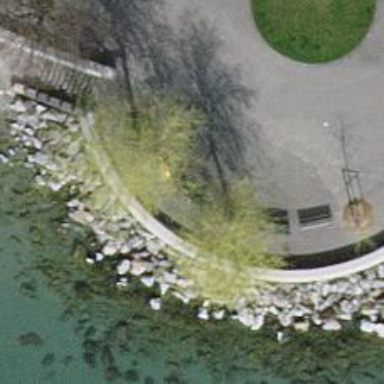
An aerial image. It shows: Bench for seating.